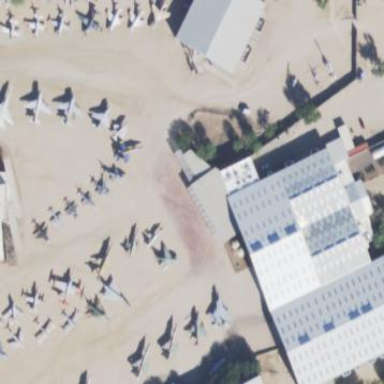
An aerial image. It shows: Hangar building.